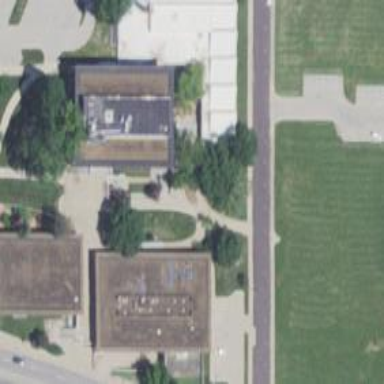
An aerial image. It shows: College building.